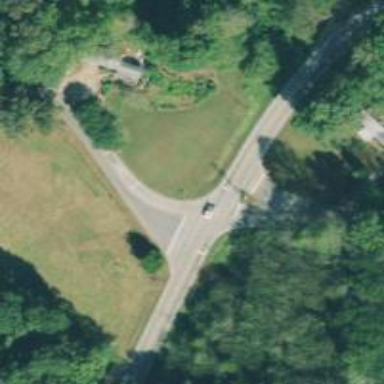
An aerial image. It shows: Road with stop sign.